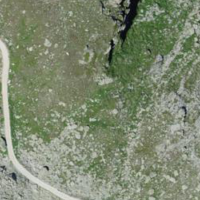
EUNIS habitat code: 48
Species observed at this site:
Pyrrhocorax graculus